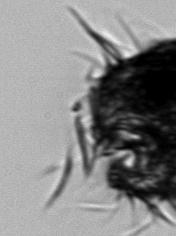
Label: Laboea_strobila